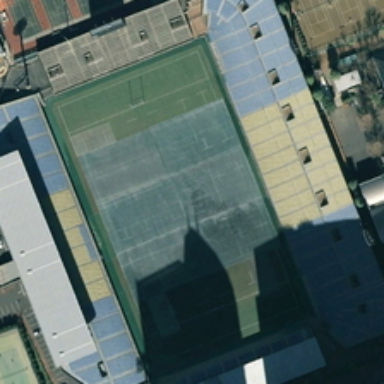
The green and blue stadium is surrounded by buildings .